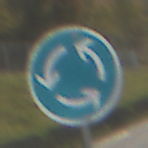
Verkehrszeichen: Kreisverkehr
Umgebung: Outdoor, Nature
Tageszeit: SunriseSunset
Wetter: PartlyCloudy
Licht: Natural
Jahreszeit: NotSpecified
Kontrast: LowContrast